RGB frame:
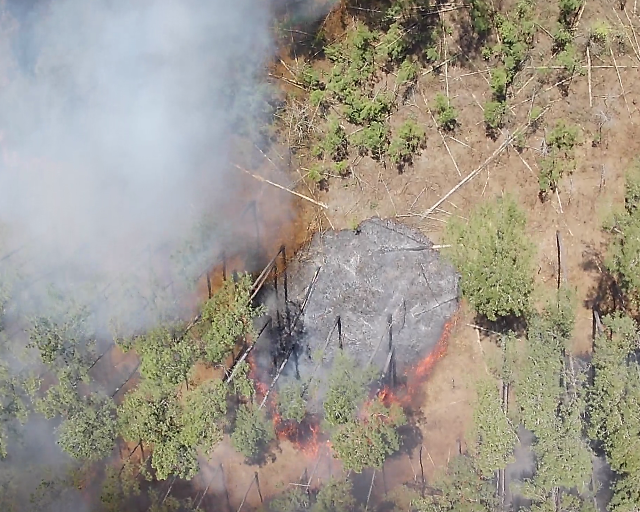
Thermal frame:
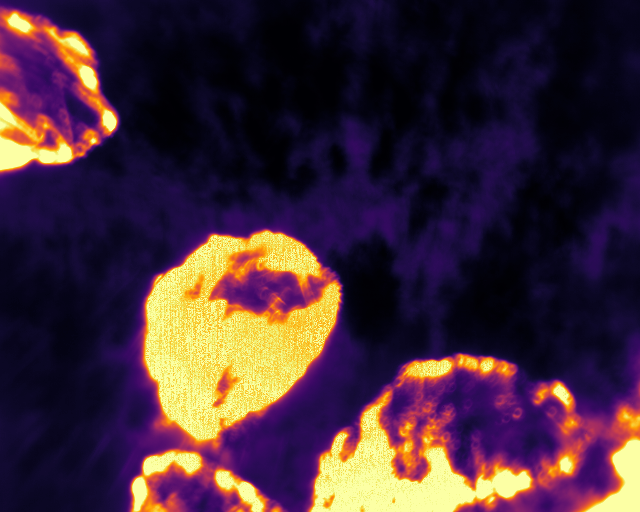
Captured: 2026-02-27 02:36:08
Pixels at or above 80 °C: 79772 (fraction of frame: 0.2434)